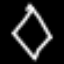
Label: diamond